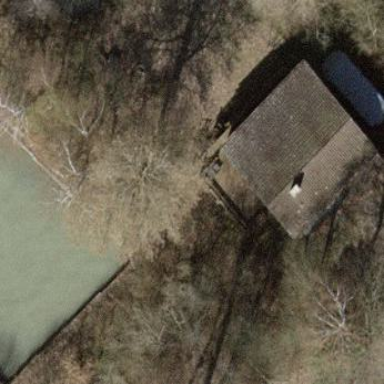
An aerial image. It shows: Simple house.